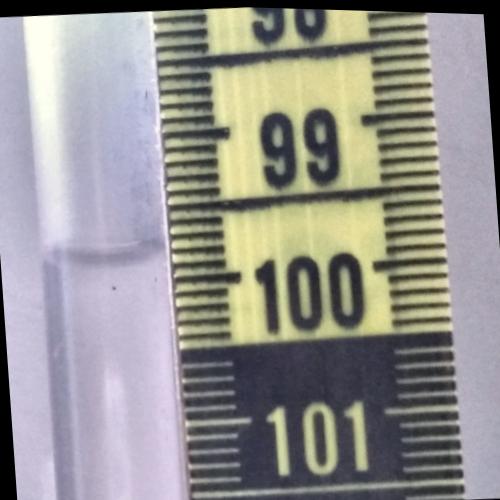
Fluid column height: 99.8 cm